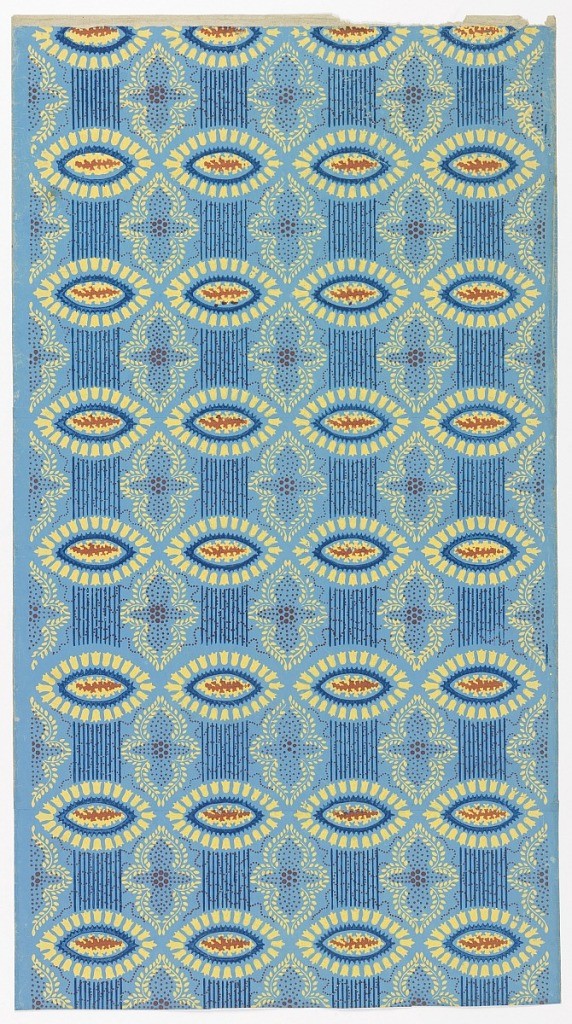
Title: Sidewall
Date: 1800–1835
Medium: Block-printed on handmade paper
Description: On blue ground, rows of almond shapes composed of yellow tulips on vertical stripes of blue; in between, columns of flowers composed of yellow rinceaux filled with brown dots.